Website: walmart
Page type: payment
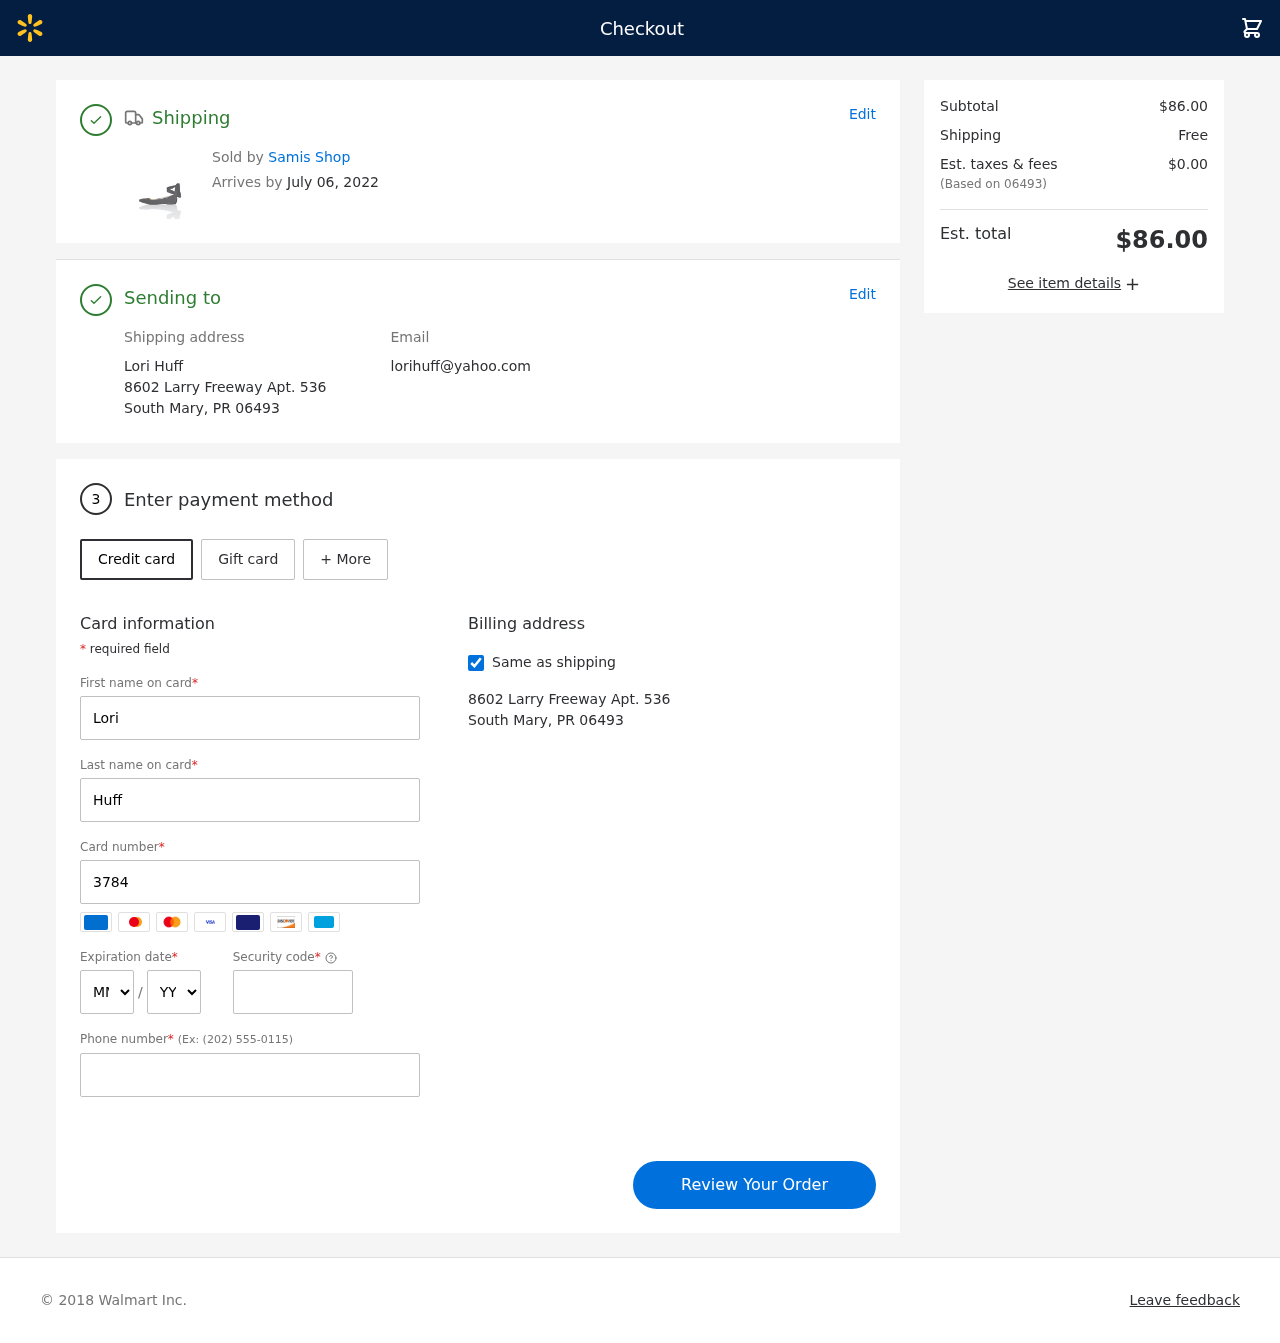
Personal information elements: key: PII_CARD_CVV
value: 4063
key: PII_CARD_EXPIRY_MONTH
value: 04
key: PII_CARD_EXPIRY_YEAR
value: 26
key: PII_CARD_NUMBER
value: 3784 0320 3522 610
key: PII_CITY_STATE_ZIP
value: South Mary, PR 06493
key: PII_EMAIL
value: lorihuff@yahoo.com
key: PII_FIRSTNAME
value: Lori
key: PII_FULLNAME
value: Lori Huff
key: PII_LASTNAME
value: Huff
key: PII_PHONE
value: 9265655621
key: PII_POSTCODE
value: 06493
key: PII_STREET
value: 8602 Larry Freeway Apt. 536
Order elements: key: ORDER_DELIVERY_DATE
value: July 06, 2022
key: ORDER_SUBTOTAL
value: $86.00
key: ORDER_SHIPPING_COST
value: Free
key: ORDER_TAX
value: $0.00
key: ORDER_TOTAL
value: $86.00